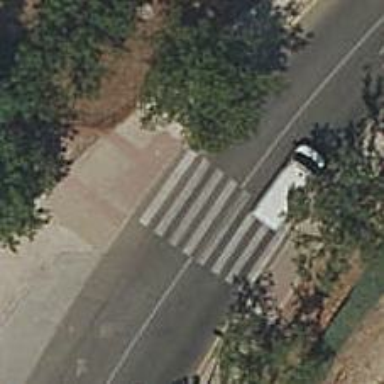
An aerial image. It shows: Uncontrolled zebra crossing on the road.